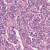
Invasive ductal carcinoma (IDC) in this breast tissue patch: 1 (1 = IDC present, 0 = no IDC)